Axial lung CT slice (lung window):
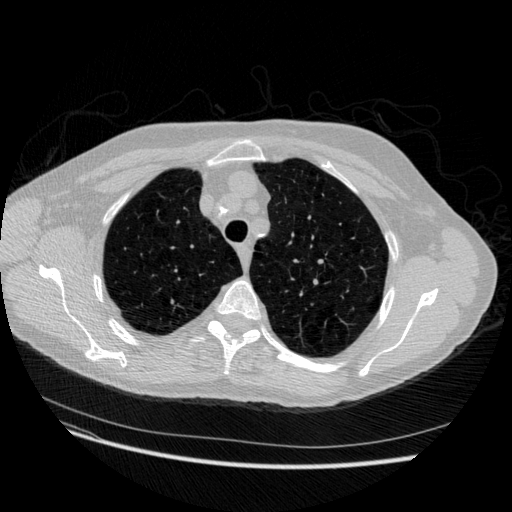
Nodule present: no